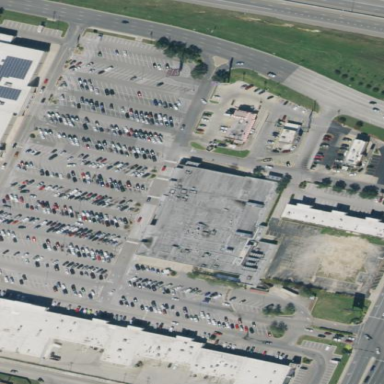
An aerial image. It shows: Supermarket building.